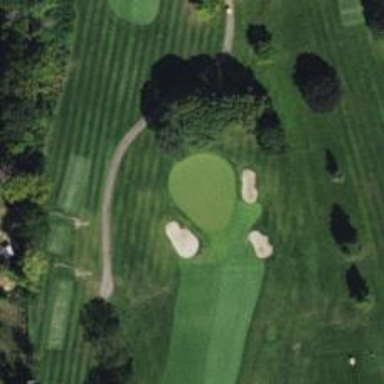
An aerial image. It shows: Golf hole.